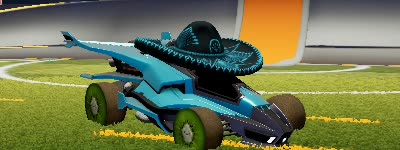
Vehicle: aftershock